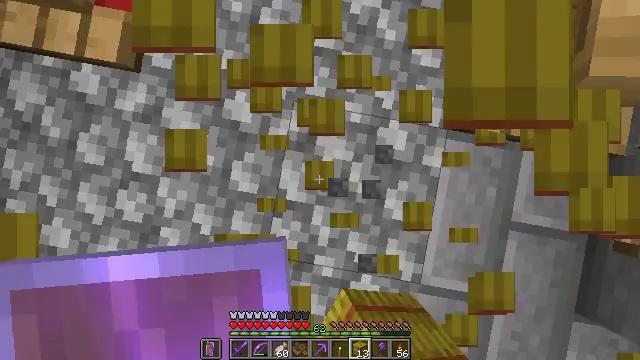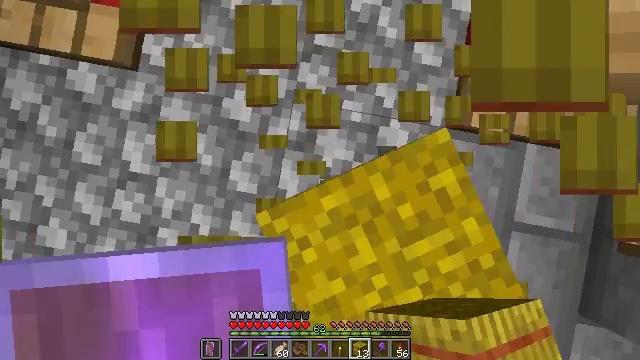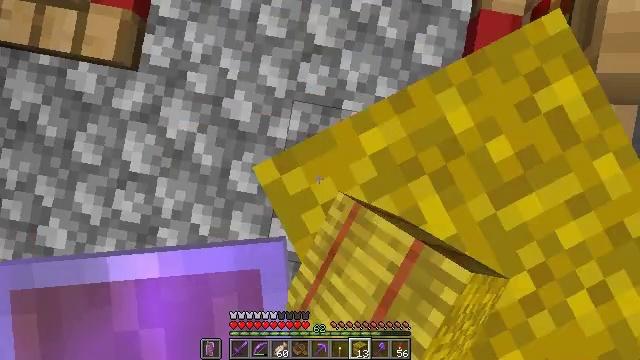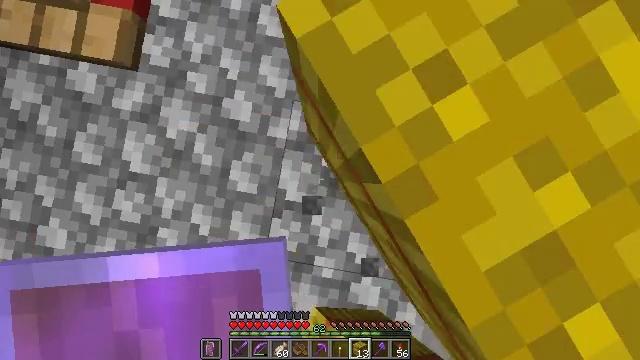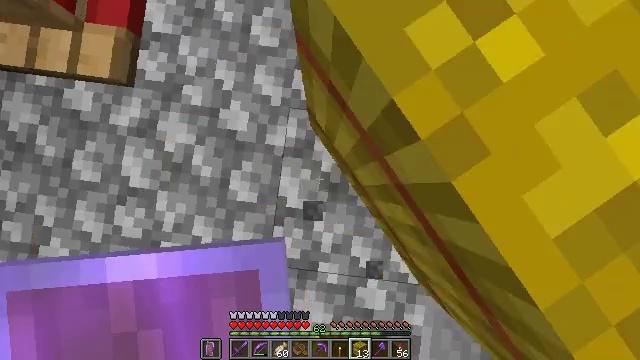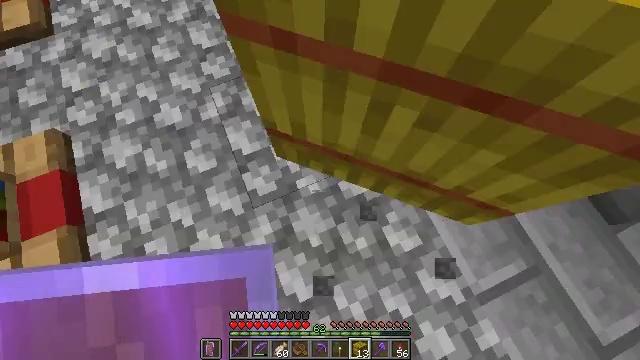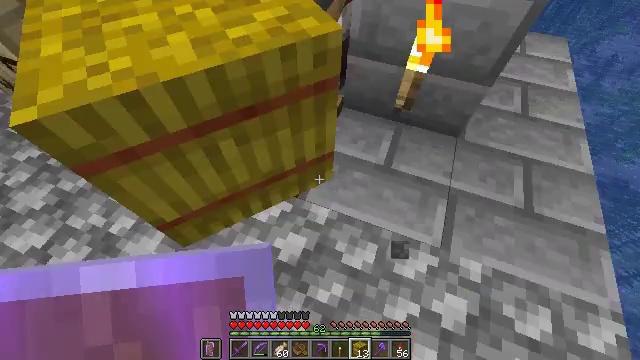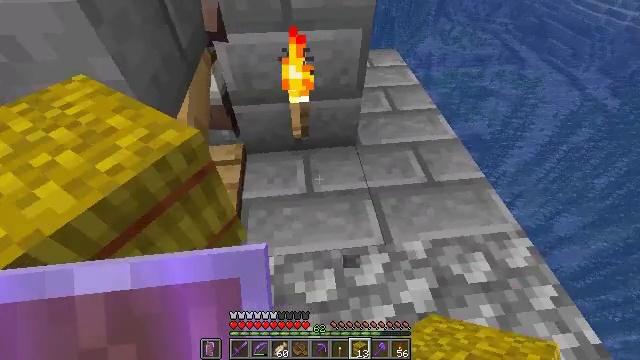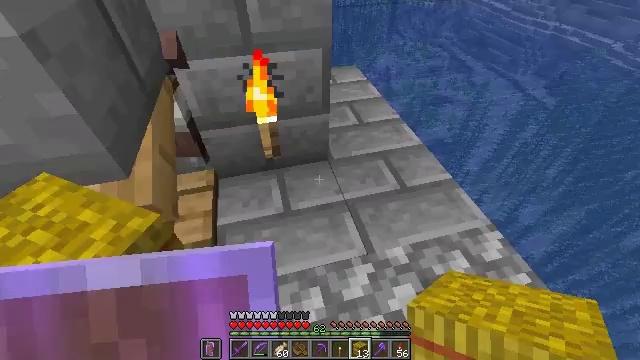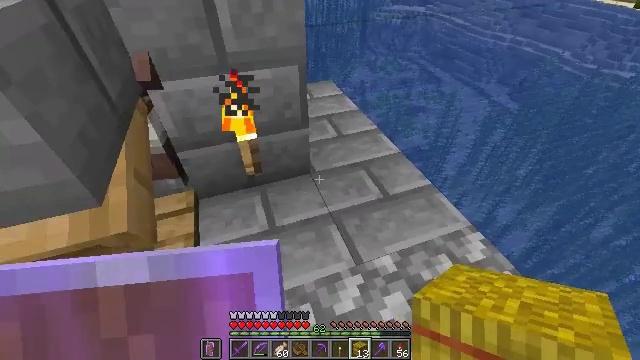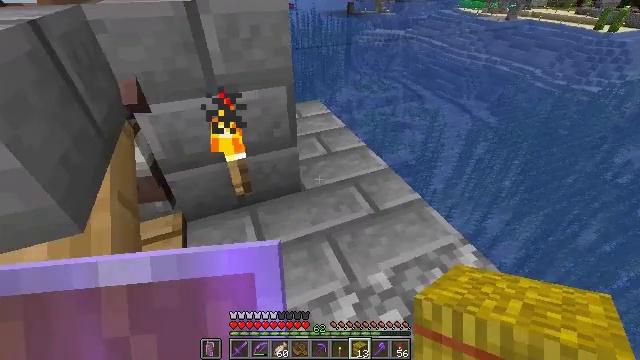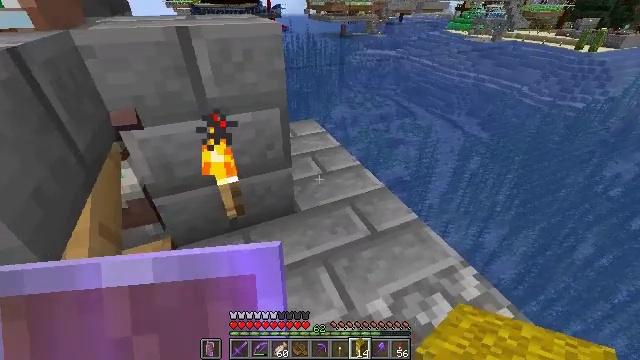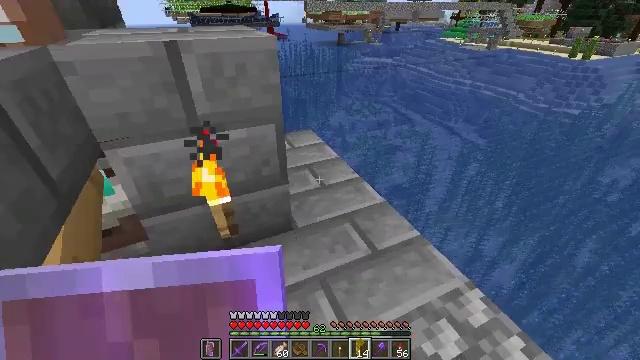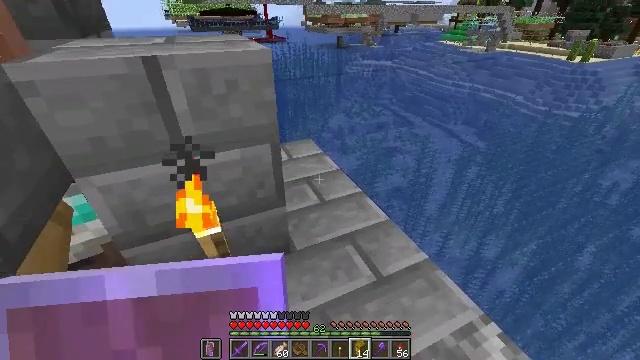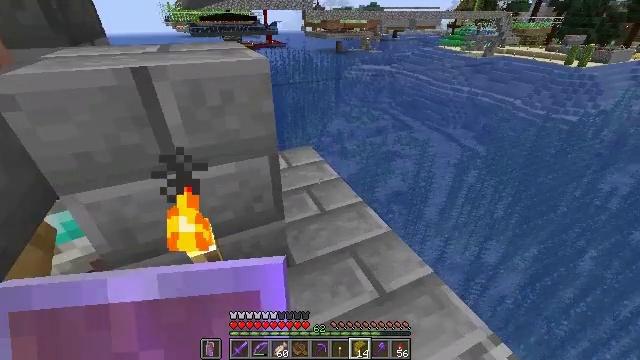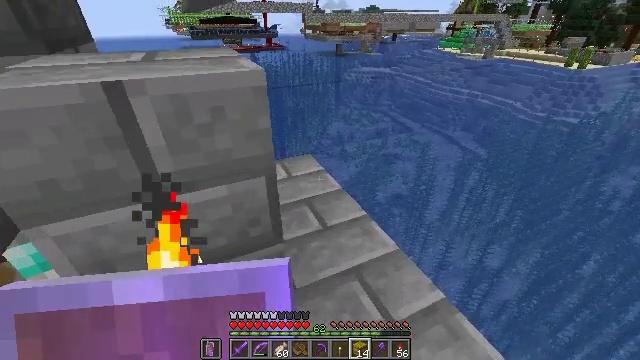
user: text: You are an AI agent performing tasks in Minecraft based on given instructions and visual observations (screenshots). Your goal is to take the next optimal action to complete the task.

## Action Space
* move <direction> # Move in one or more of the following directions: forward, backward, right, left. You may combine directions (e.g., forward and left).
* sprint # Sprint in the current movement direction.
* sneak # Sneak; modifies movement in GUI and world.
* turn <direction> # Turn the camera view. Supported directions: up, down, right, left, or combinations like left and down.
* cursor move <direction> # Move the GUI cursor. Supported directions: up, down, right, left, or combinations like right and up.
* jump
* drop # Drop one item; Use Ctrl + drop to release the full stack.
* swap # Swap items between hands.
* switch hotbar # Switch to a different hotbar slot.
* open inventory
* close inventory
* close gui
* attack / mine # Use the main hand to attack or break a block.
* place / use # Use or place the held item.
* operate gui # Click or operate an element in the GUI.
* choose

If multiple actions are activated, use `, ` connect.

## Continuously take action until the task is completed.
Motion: motion action
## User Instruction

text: Get stone bricks for construction purposes.
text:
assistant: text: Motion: attack / mine
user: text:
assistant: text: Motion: attack / mine
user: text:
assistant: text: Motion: no_op
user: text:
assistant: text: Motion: turn right and up
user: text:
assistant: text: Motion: turn right and up
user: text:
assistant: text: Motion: turn right and up
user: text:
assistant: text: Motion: turn right and up
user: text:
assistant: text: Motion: turn right and up
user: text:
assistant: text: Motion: turn right and up
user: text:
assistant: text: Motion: turn right and up
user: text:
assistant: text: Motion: move forward, turn right and up
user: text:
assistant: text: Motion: move forward, turn up
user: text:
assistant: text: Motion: move forward
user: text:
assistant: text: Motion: move forward
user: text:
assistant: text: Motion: move forward
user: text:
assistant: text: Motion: move forward, turn left
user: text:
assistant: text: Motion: move forward, turn left
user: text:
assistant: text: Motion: move forward, turn left
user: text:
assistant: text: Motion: move forward, turn left
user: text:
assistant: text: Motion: move forward and move right, turn left
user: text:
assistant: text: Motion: move forward and move right, turn left
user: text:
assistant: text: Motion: move forward and move right, turn left
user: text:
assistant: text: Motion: move forward and move right, turn left
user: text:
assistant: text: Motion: move forward, turn left
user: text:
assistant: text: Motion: move forward, turn left
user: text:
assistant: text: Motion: move forward, turn left
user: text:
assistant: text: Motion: move forward, turn left
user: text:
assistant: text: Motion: move forward, turn left and down
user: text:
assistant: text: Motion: move forward, turn left
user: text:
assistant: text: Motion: move forward, turn left